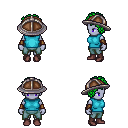
a pixel art fantasy rpg character, female body template, dark elf, purple skin, teal sleeveless shirt, teal pants, green curly afro hairstyle, chain helm, leather bracers, maroon shoes, four views (front, back, left, right), 2x2 character sprite sheet, small pixel art, hard edges, no anti-aliasing